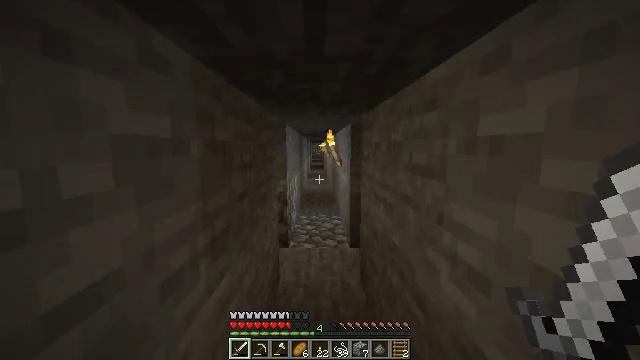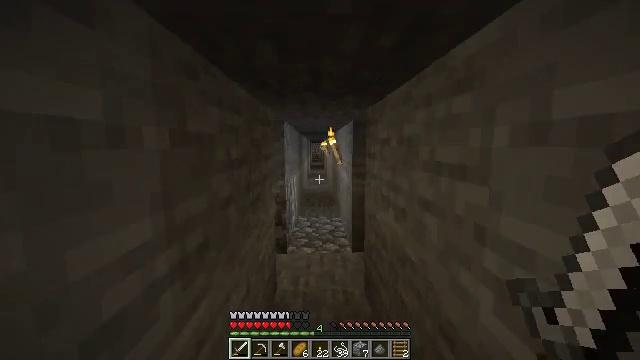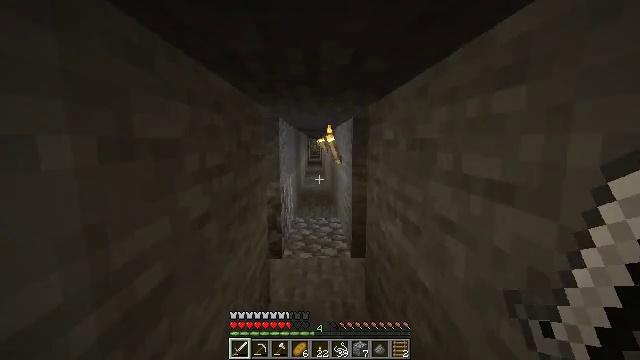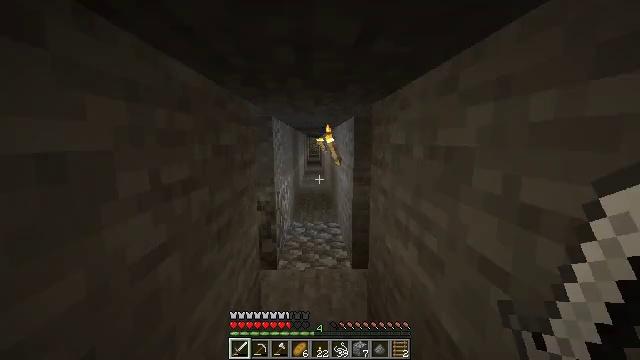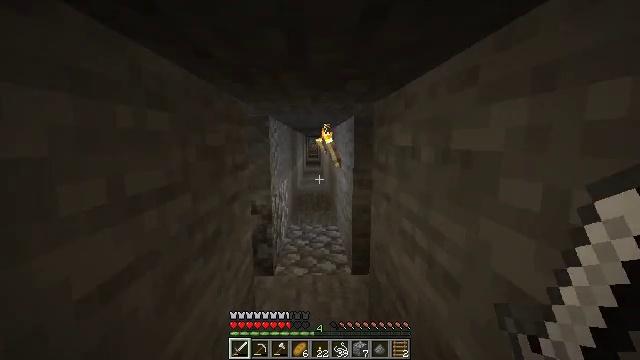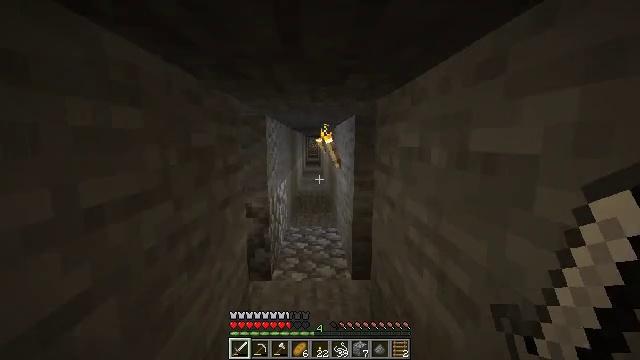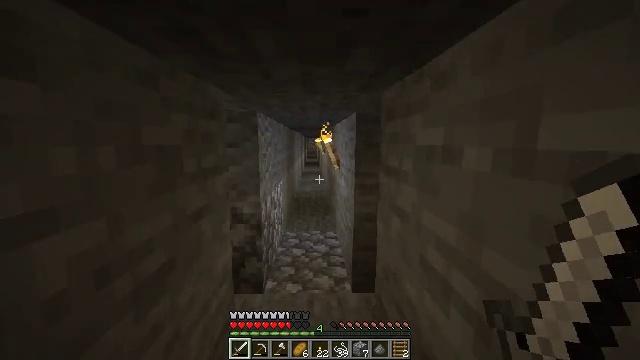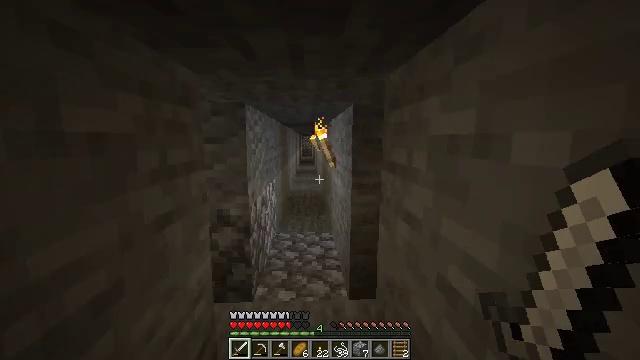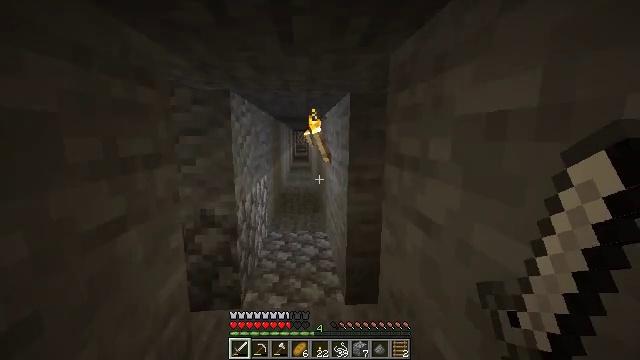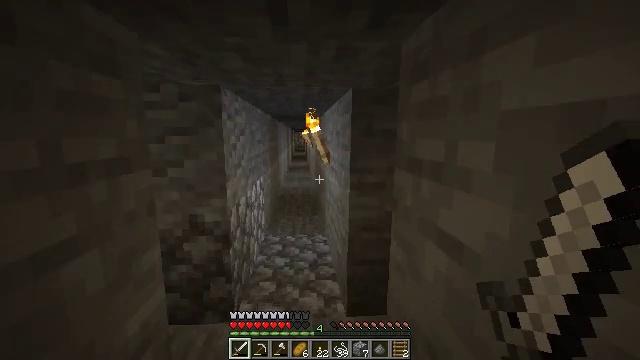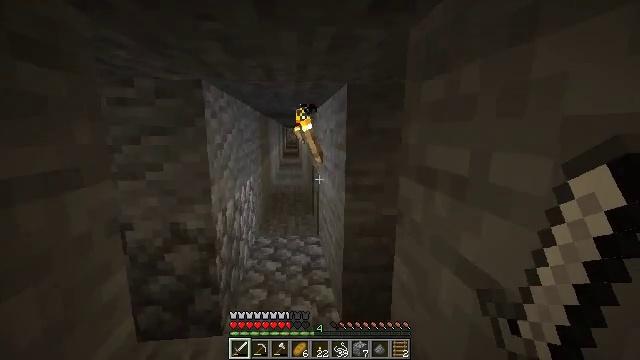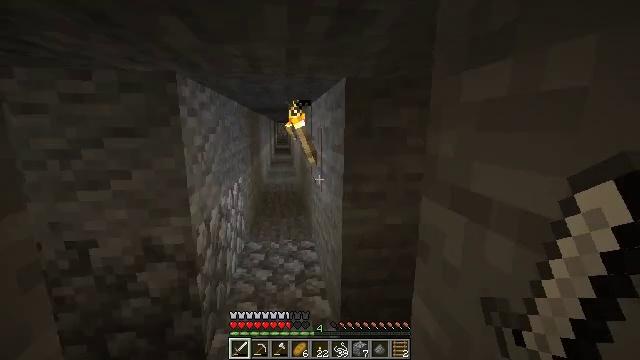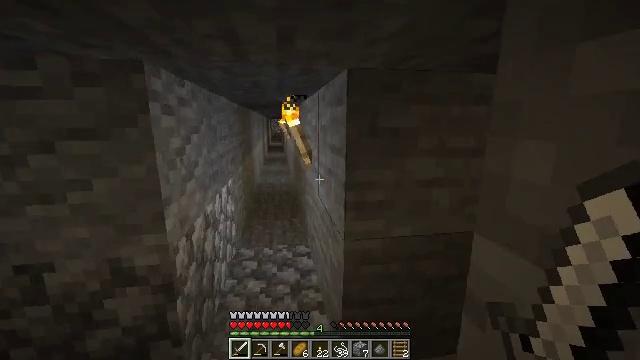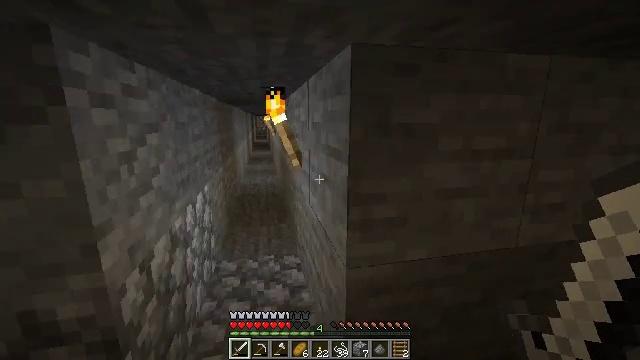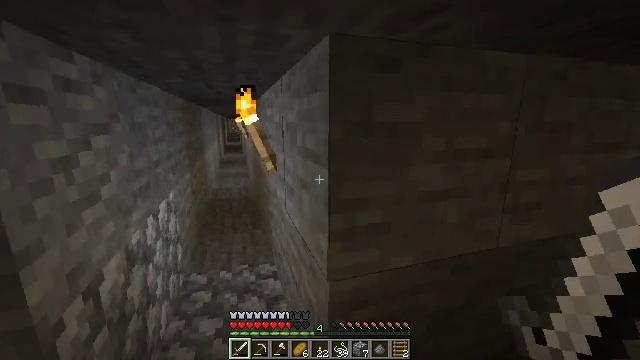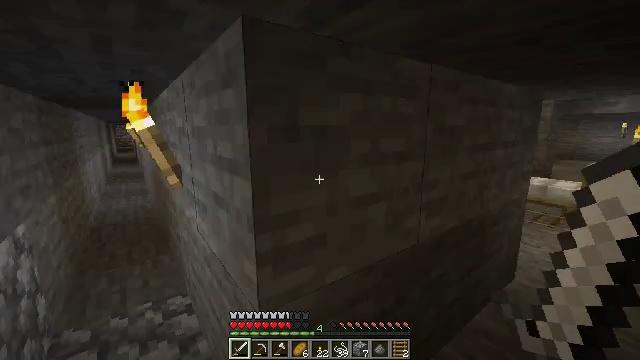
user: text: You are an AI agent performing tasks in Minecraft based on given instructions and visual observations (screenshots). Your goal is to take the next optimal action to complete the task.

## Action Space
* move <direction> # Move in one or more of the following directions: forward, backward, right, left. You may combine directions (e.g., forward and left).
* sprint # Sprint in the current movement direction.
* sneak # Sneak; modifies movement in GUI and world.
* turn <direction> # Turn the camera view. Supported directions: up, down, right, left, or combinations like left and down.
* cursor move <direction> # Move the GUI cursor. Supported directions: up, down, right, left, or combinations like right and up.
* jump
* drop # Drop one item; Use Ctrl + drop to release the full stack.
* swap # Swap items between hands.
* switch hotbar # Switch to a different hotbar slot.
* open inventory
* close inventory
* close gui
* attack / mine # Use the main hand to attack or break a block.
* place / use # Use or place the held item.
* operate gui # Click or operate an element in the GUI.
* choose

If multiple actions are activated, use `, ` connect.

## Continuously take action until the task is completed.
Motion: motion action
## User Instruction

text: Break the white bed to relocate it.
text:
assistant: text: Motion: move forward
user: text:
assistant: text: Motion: move forward
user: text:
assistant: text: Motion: move forward
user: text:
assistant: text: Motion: move forward
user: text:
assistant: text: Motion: move forward
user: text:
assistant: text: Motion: move forward
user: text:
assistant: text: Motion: move forward, turn right
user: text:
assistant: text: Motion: move forward, turn right
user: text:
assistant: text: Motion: move forward
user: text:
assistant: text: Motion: move forward, turn right
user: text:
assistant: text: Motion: move forward, turn right
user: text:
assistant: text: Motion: move forward, turn right
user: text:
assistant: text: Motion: move forward, turn right
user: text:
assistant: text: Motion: move forward, turn right
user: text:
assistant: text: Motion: move forward, turn right and up
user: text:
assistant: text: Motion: move forward, turn right
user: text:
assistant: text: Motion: move forward, turn right
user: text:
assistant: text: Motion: move forward, turn right and up
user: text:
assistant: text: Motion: move forward, turn right
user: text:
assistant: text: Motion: move forward
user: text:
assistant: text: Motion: move forward
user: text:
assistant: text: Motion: move forward
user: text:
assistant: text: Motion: move forward
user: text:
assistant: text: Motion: move forward
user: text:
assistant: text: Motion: move forward
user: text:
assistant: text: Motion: move forward
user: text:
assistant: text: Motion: move forward
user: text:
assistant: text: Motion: move forward
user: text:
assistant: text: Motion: move forward
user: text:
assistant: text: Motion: move forward